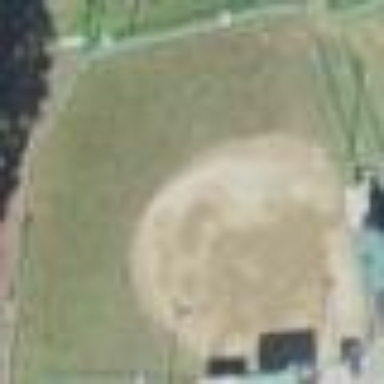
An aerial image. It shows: Baseball pitch for leisure and sports activities.